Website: ulta-beauty
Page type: payment
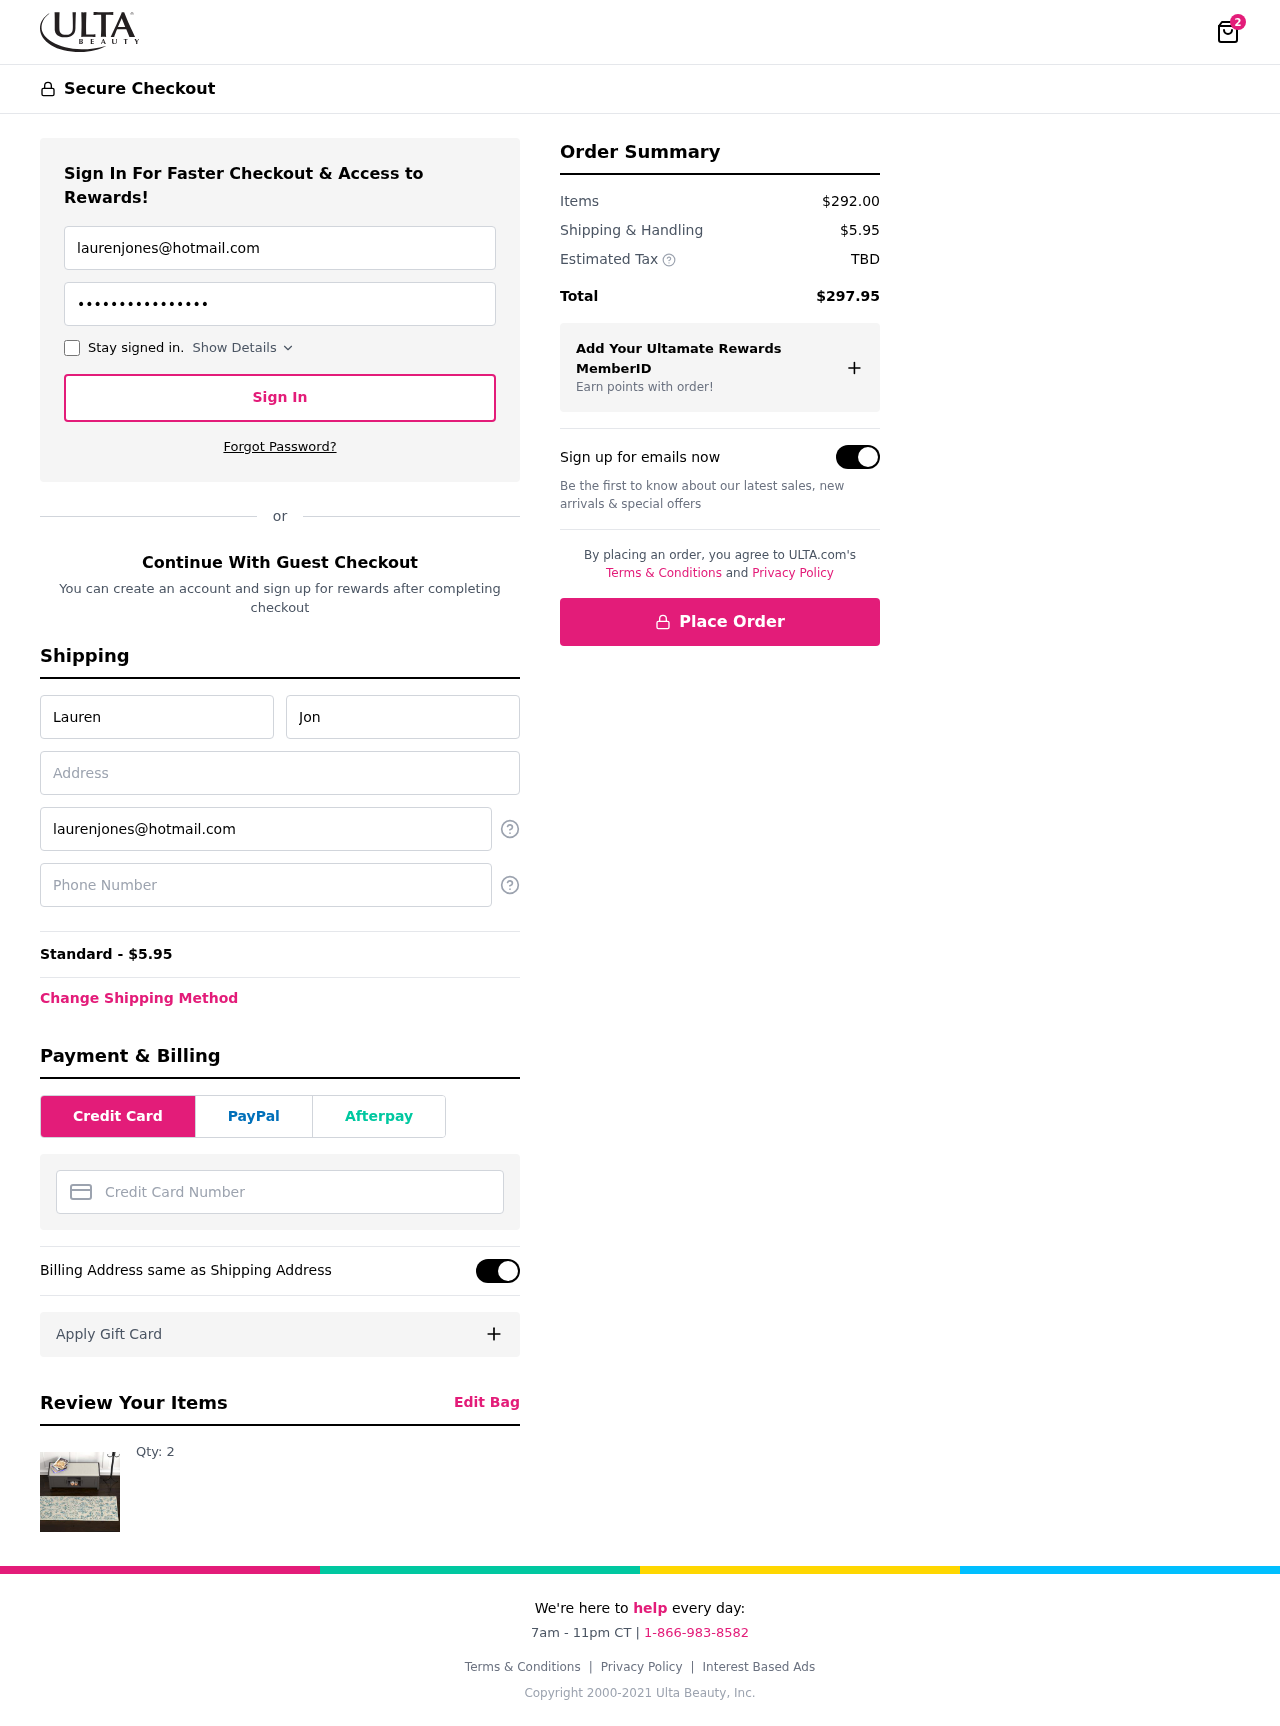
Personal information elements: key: PII_CARD_NUMBER
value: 3788 2967 8200 995
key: PII_EMAIL
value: laurenjones@hotmail.com
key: PII_FIRSTNAME
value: Lauren
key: PII_LASTNAME
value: Jones
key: PII_PHONE
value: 2667953190
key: PII_STREET
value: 26761 Brandy Keys
Product elements: key: PRODUCT1_QUANTITY
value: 2
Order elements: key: ORDER_NUM_ITEMS
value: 2
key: ORDER_SHIPPING_COST
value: $5.95
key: ORDER_SHIPPING_COST
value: Standard - $5.95
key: ORDER_SUBTOTAL
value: $292.00
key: ORDER_TAX
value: TBD
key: ORDER_TOTAL
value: $297.95